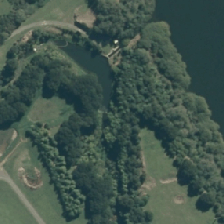
Land cover: deciduous_hardwood